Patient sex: M
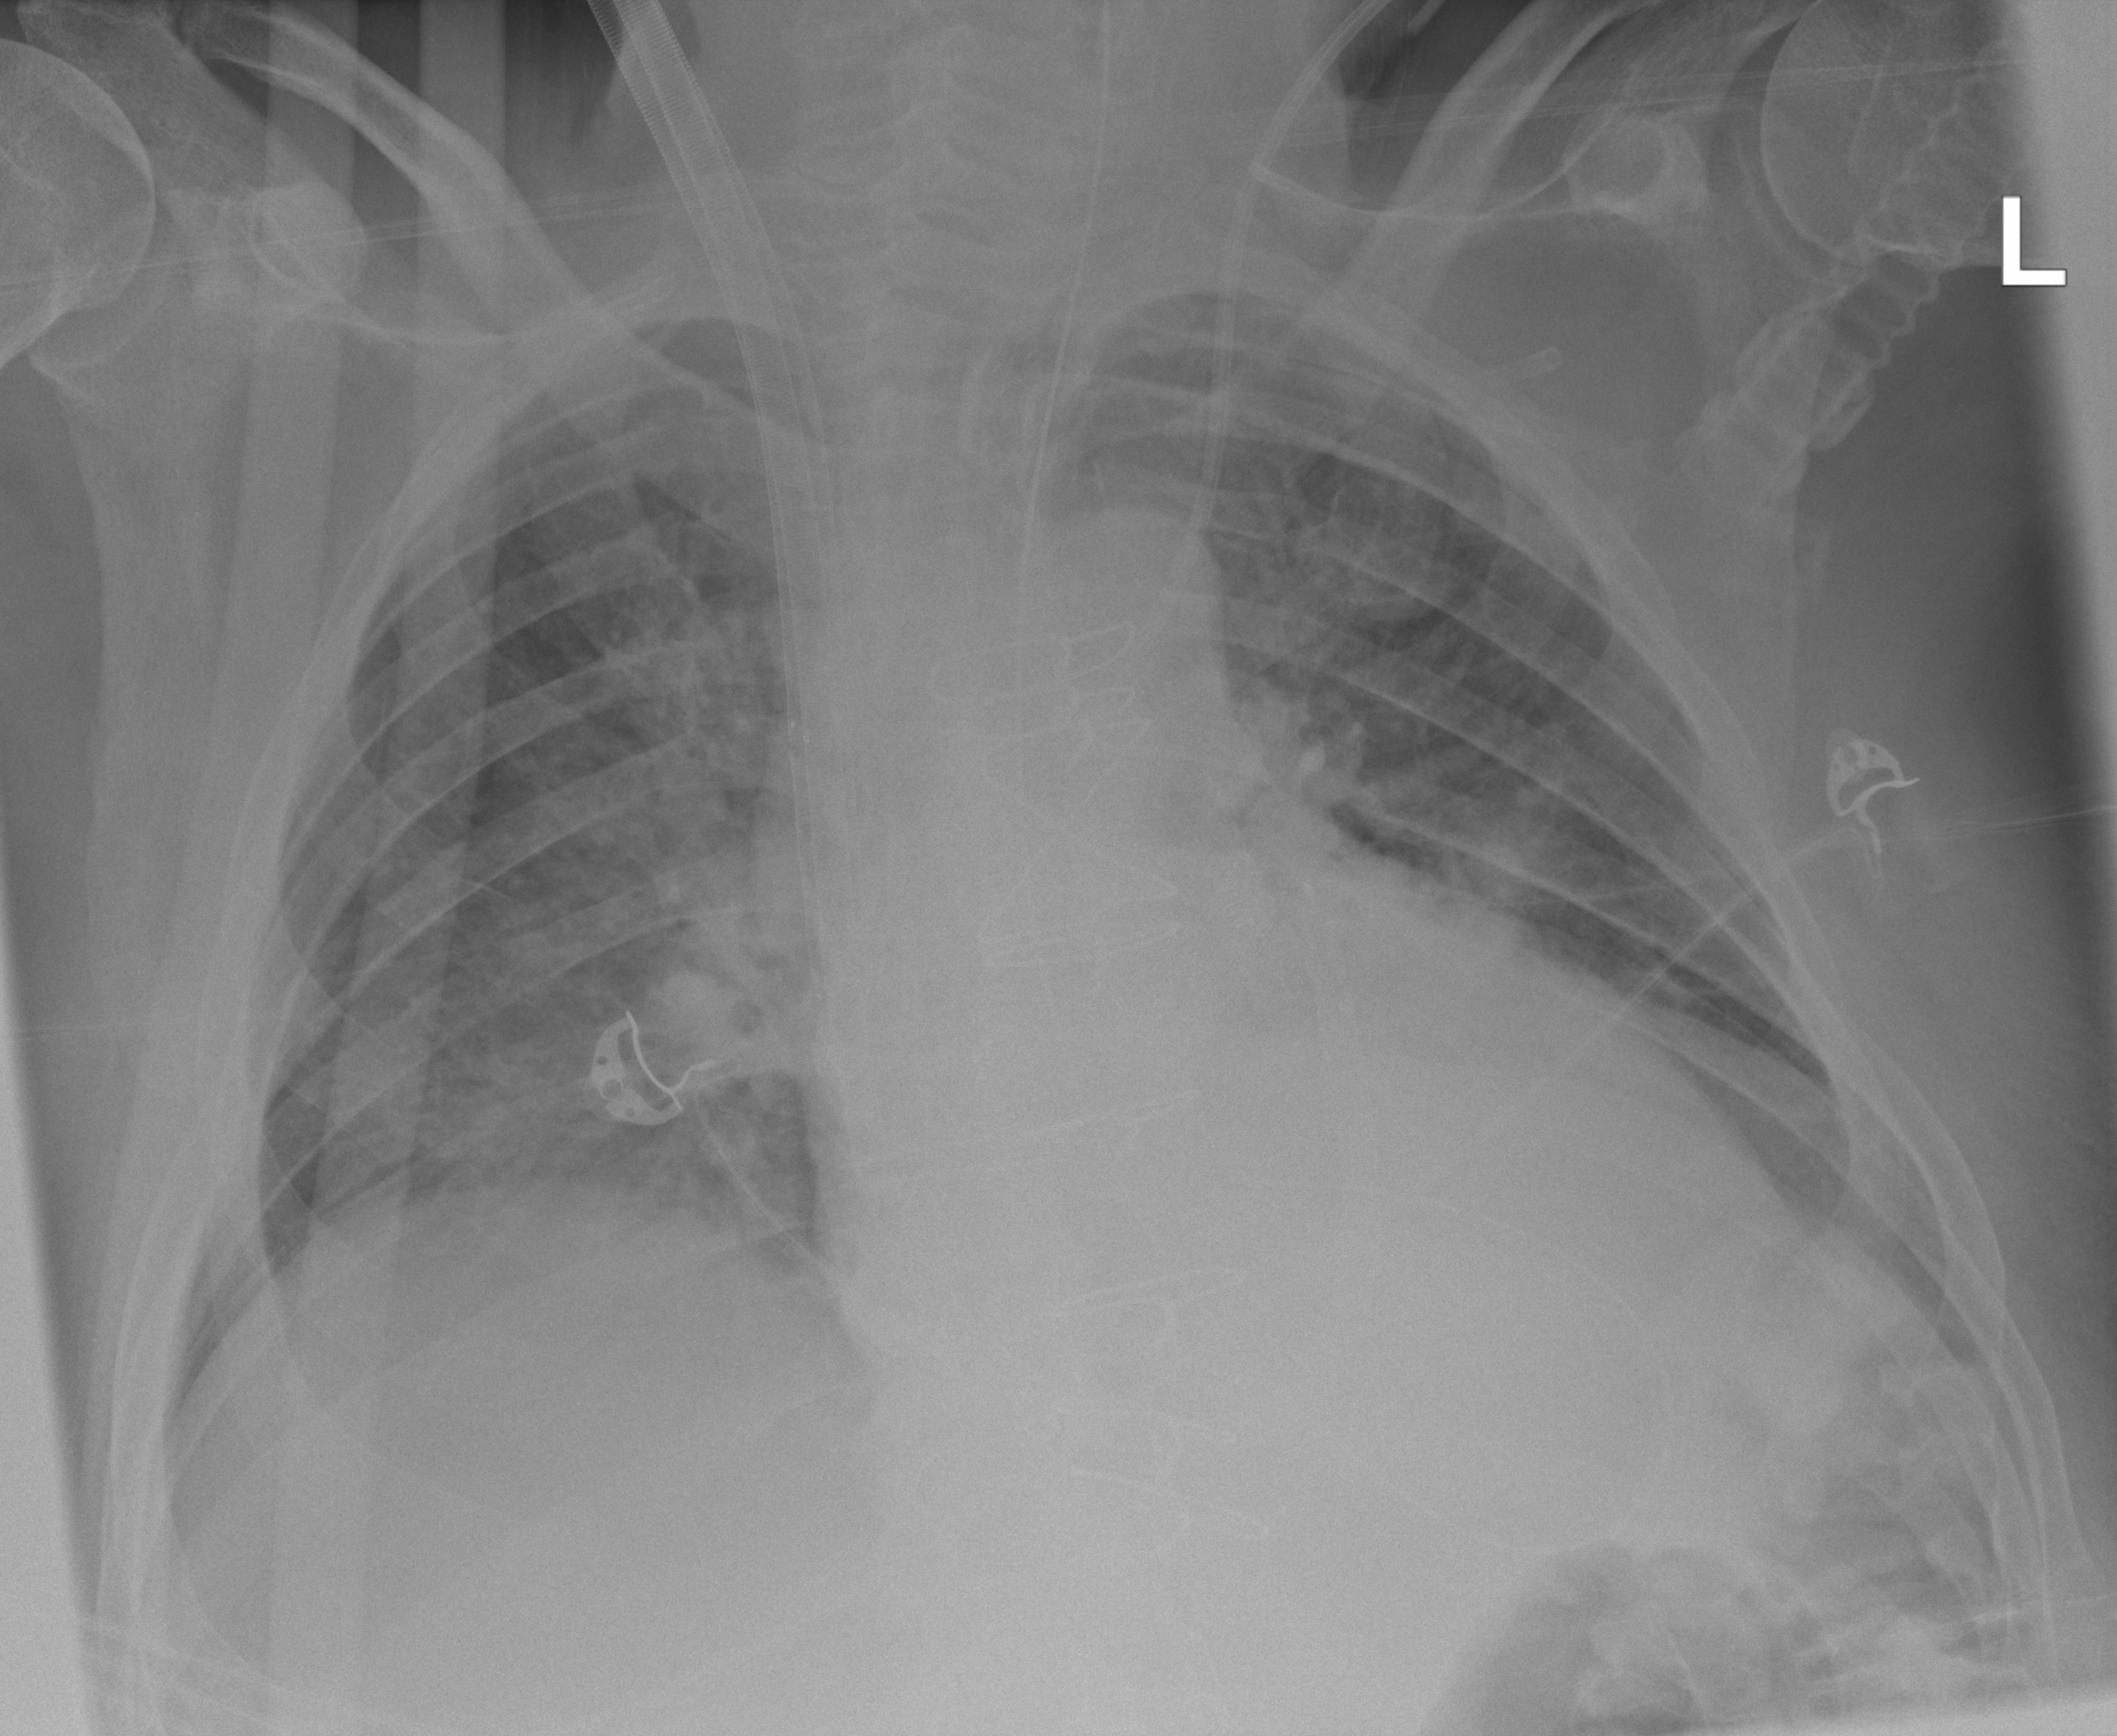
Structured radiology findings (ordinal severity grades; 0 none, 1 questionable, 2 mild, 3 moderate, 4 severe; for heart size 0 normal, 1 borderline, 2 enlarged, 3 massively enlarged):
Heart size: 2
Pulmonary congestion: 2
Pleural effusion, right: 1
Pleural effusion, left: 1
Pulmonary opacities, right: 2
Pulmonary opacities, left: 2
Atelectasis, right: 2
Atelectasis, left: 2